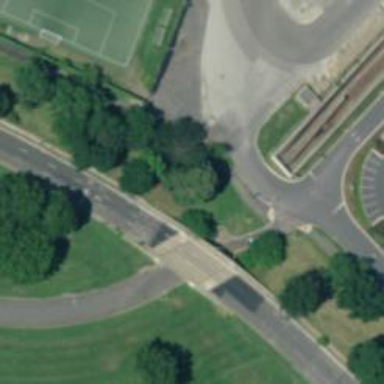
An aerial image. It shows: Footway road with embankment.